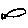
Label: fish